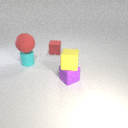
small cyan rubber cylinder in front of small red rubber cube